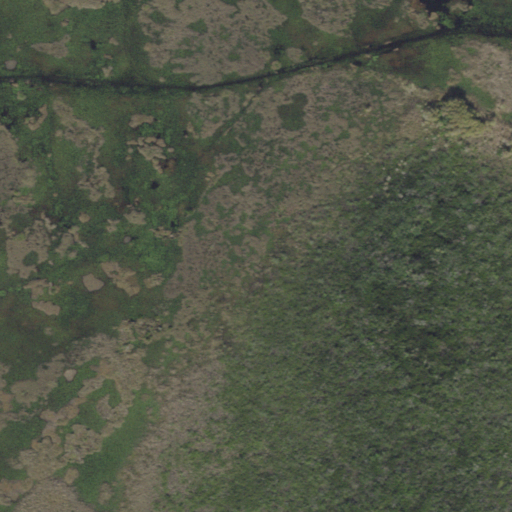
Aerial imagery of mountain in Florida named Palm Tree Head containing herbaceous wetlands and woody wetlands